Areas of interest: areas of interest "Home Appliance and Electronics Store"
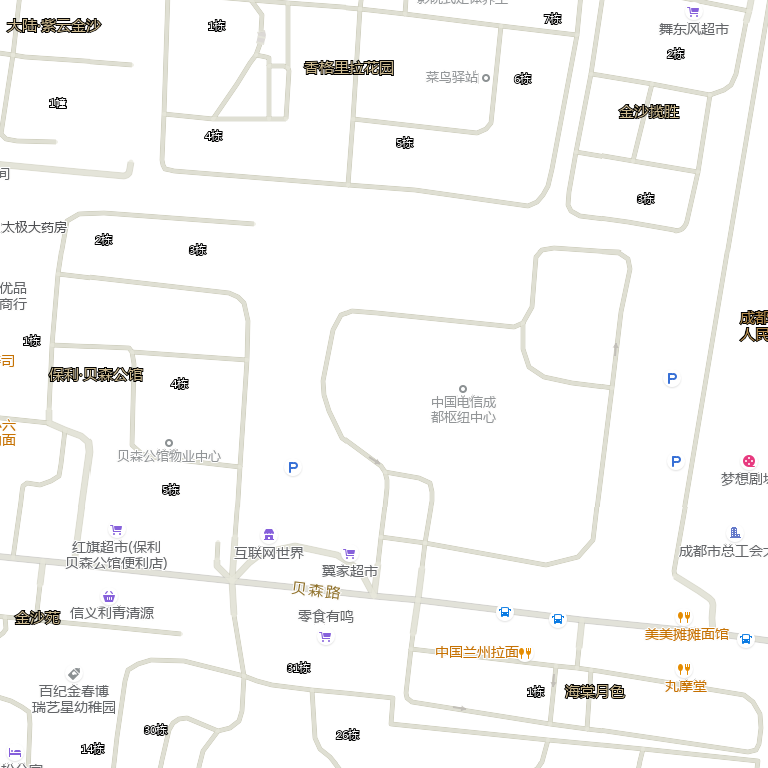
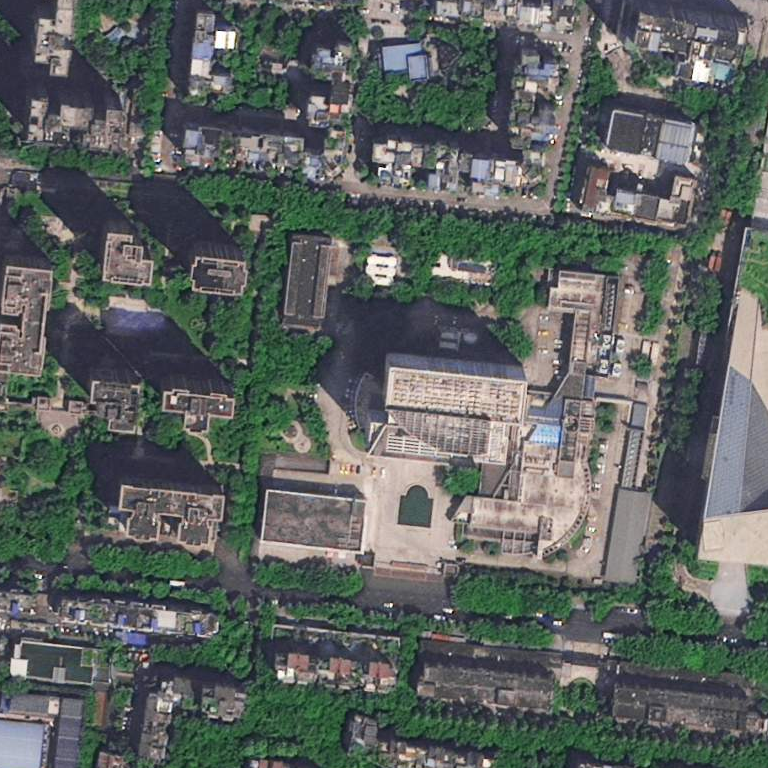